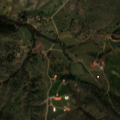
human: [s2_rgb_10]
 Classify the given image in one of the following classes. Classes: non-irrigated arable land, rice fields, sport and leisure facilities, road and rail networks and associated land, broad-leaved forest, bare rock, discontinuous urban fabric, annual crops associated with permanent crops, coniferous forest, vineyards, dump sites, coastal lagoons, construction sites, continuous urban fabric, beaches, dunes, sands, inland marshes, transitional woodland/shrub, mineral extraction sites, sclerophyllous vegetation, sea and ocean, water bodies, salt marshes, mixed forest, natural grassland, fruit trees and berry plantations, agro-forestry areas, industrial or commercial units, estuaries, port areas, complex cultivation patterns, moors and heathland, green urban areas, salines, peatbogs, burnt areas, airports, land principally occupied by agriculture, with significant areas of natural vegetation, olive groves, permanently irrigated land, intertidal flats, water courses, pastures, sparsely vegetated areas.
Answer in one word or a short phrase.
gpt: non-irrigated arable land, agro-forestry areas